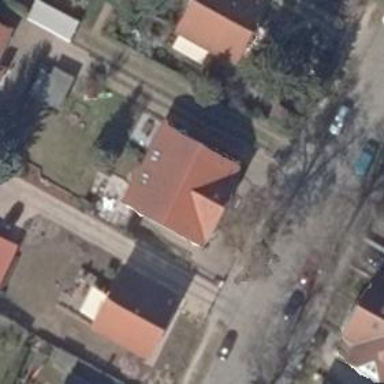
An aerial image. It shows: Semidetached house.